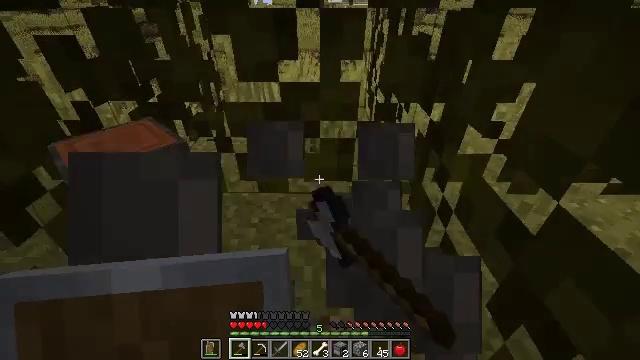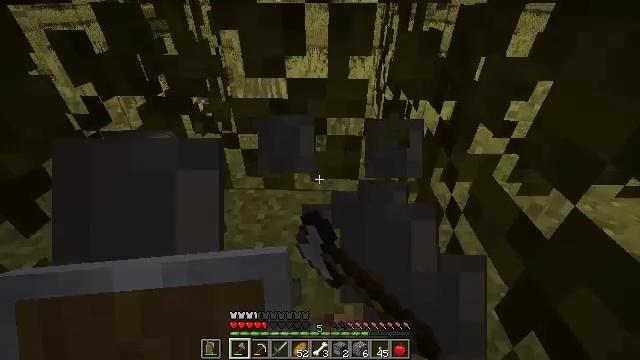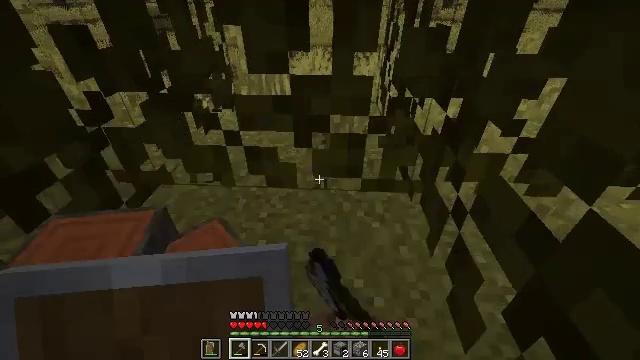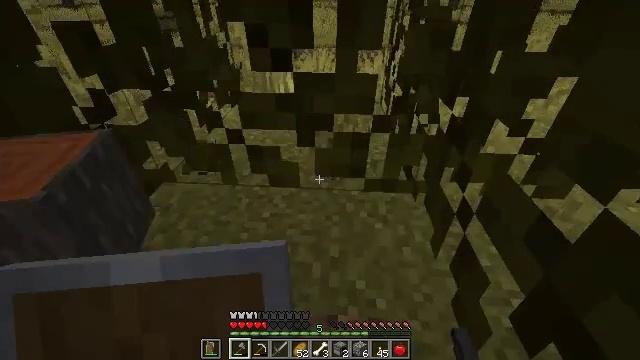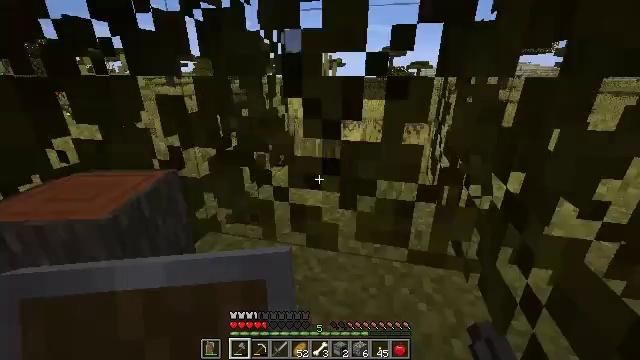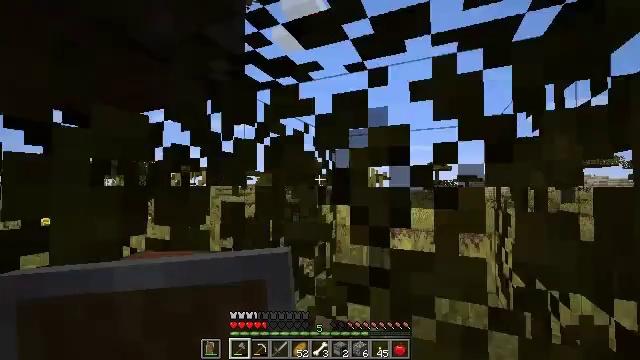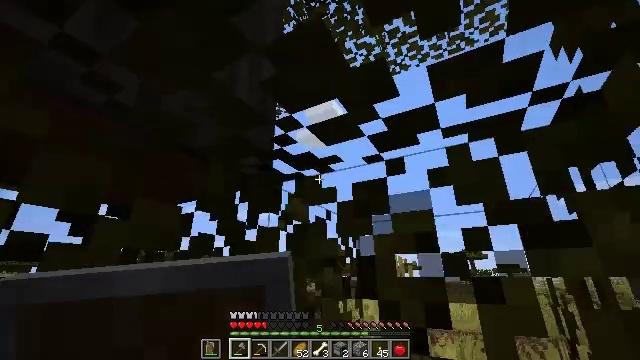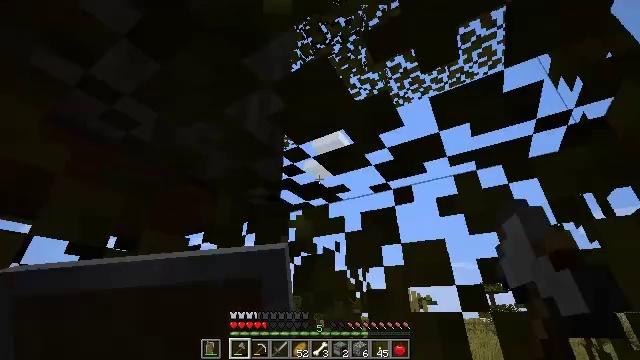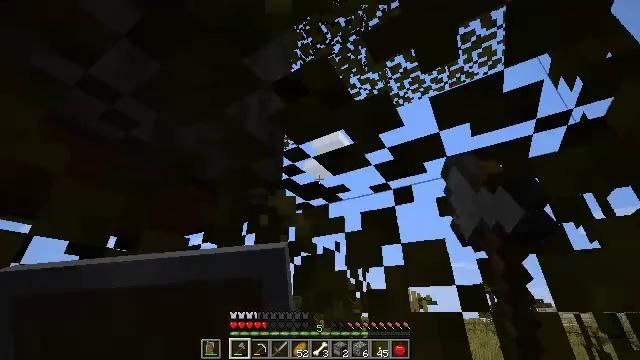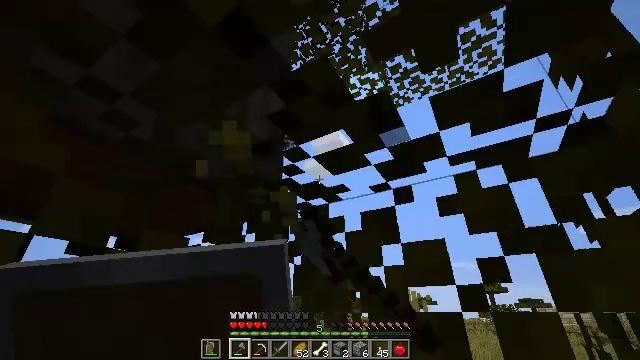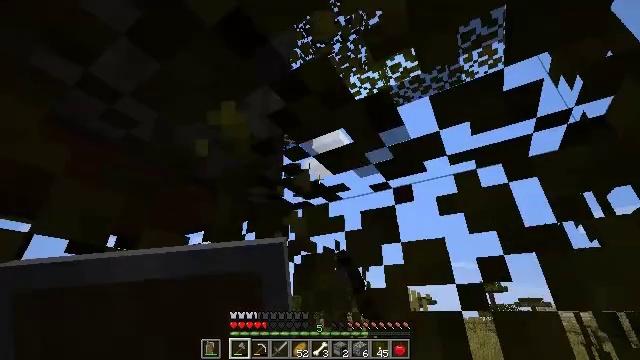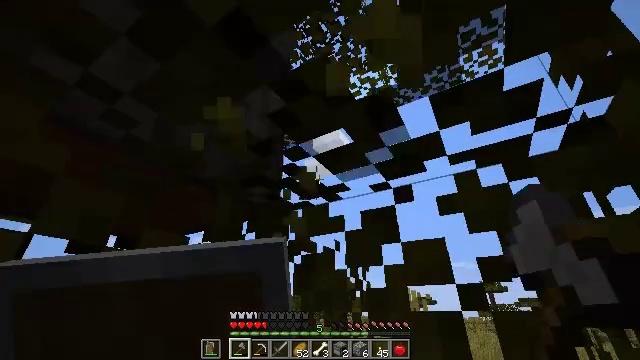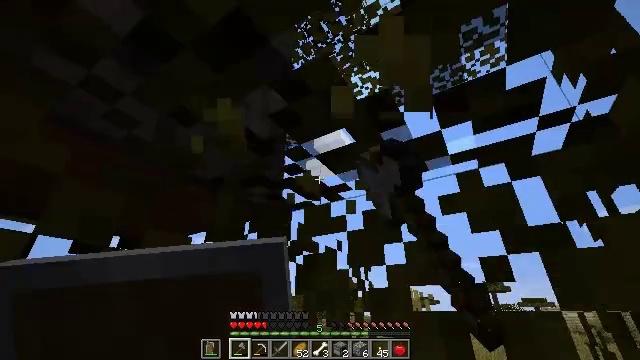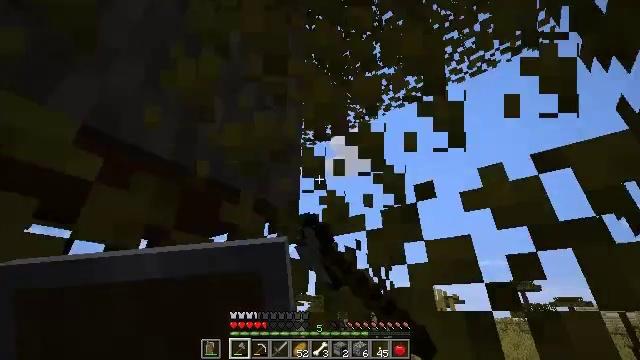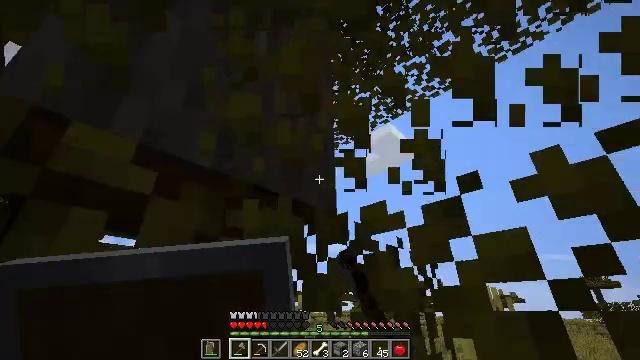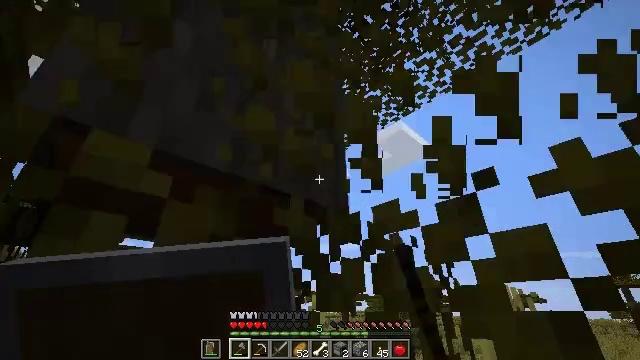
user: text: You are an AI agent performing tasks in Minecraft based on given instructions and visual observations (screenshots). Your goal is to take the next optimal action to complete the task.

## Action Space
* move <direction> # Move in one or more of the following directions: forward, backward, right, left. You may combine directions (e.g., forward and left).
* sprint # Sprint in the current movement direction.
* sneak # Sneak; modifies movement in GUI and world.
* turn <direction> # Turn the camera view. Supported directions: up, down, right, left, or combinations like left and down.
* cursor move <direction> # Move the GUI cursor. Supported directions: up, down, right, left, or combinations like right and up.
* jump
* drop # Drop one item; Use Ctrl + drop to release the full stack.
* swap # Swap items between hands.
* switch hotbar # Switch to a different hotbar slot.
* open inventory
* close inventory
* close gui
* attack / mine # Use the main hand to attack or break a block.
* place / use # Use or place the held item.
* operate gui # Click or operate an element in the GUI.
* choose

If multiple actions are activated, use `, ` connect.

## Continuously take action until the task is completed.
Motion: motion action
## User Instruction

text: Break the acacia leaves to collect them.
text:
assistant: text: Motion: turn left, attack / mine
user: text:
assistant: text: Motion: attack / mine
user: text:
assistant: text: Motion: attack / mine
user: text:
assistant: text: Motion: turn left and up, attack / mine
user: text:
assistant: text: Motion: turn left and up, attack / mine
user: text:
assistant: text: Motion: turn left and up, attack / mine
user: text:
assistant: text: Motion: turn left and up, attack / mine
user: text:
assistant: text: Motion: attack / mine
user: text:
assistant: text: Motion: attack / mine
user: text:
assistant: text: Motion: attack / mine
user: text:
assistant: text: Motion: attack / mine
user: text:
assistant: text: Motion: attack / mine
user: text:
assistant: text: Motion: turn left, attack / mine
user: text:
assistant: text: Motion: turn left, attack / mine
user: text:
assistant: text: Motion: turn left, attack / mine
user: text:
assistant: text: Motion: attack / mine
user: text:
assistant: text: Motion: attack / mine
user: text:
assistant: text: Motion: attack / mine